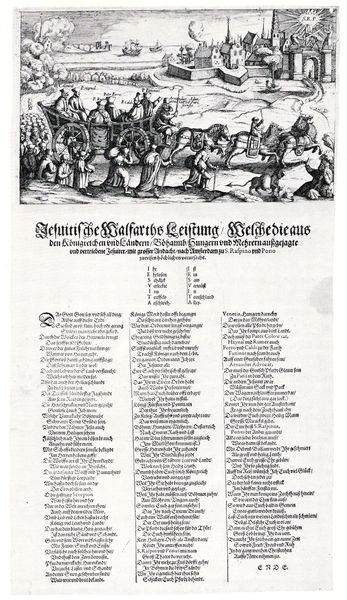
Titel: Jesuitische Walfarths Leistung
Institution: (Seriendruck)
Schlagwörter: himmel, meer, wasser, weiß, wolken, fluss, landschaft, menschen, see, stadt, ufer, grau, männer, schwarz, straße, weg, wiese, leute, alt, bild, feld, felder, häuser, natur, kirche, rauch, sonne, personen, blatt, wald, karren, pferd, pferde, räder, stock, schiff, schiffe, schrift, papier, zug, mauer, grafik, graphik, spalten, kutsche, speichen, hafen, wagen, deutsch, tor, befestigung, karawane, tusche, burg, druck, druckgraphik, stich, seite, illustration, schwarzweiß, text, zeitung, buchstabe, buchstaben, überschrift, kardinal, stadttor, ende, gedicht, religiös, stadtmauer, prozession, gespann, druch, altdeutsch, tabelle, pilger, majuskel, wallfahrt, jesuiten, liste, sadt, stadrt, ablassbrief, wagen#, zu fuß